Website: lowes
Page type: stored-credit-cards
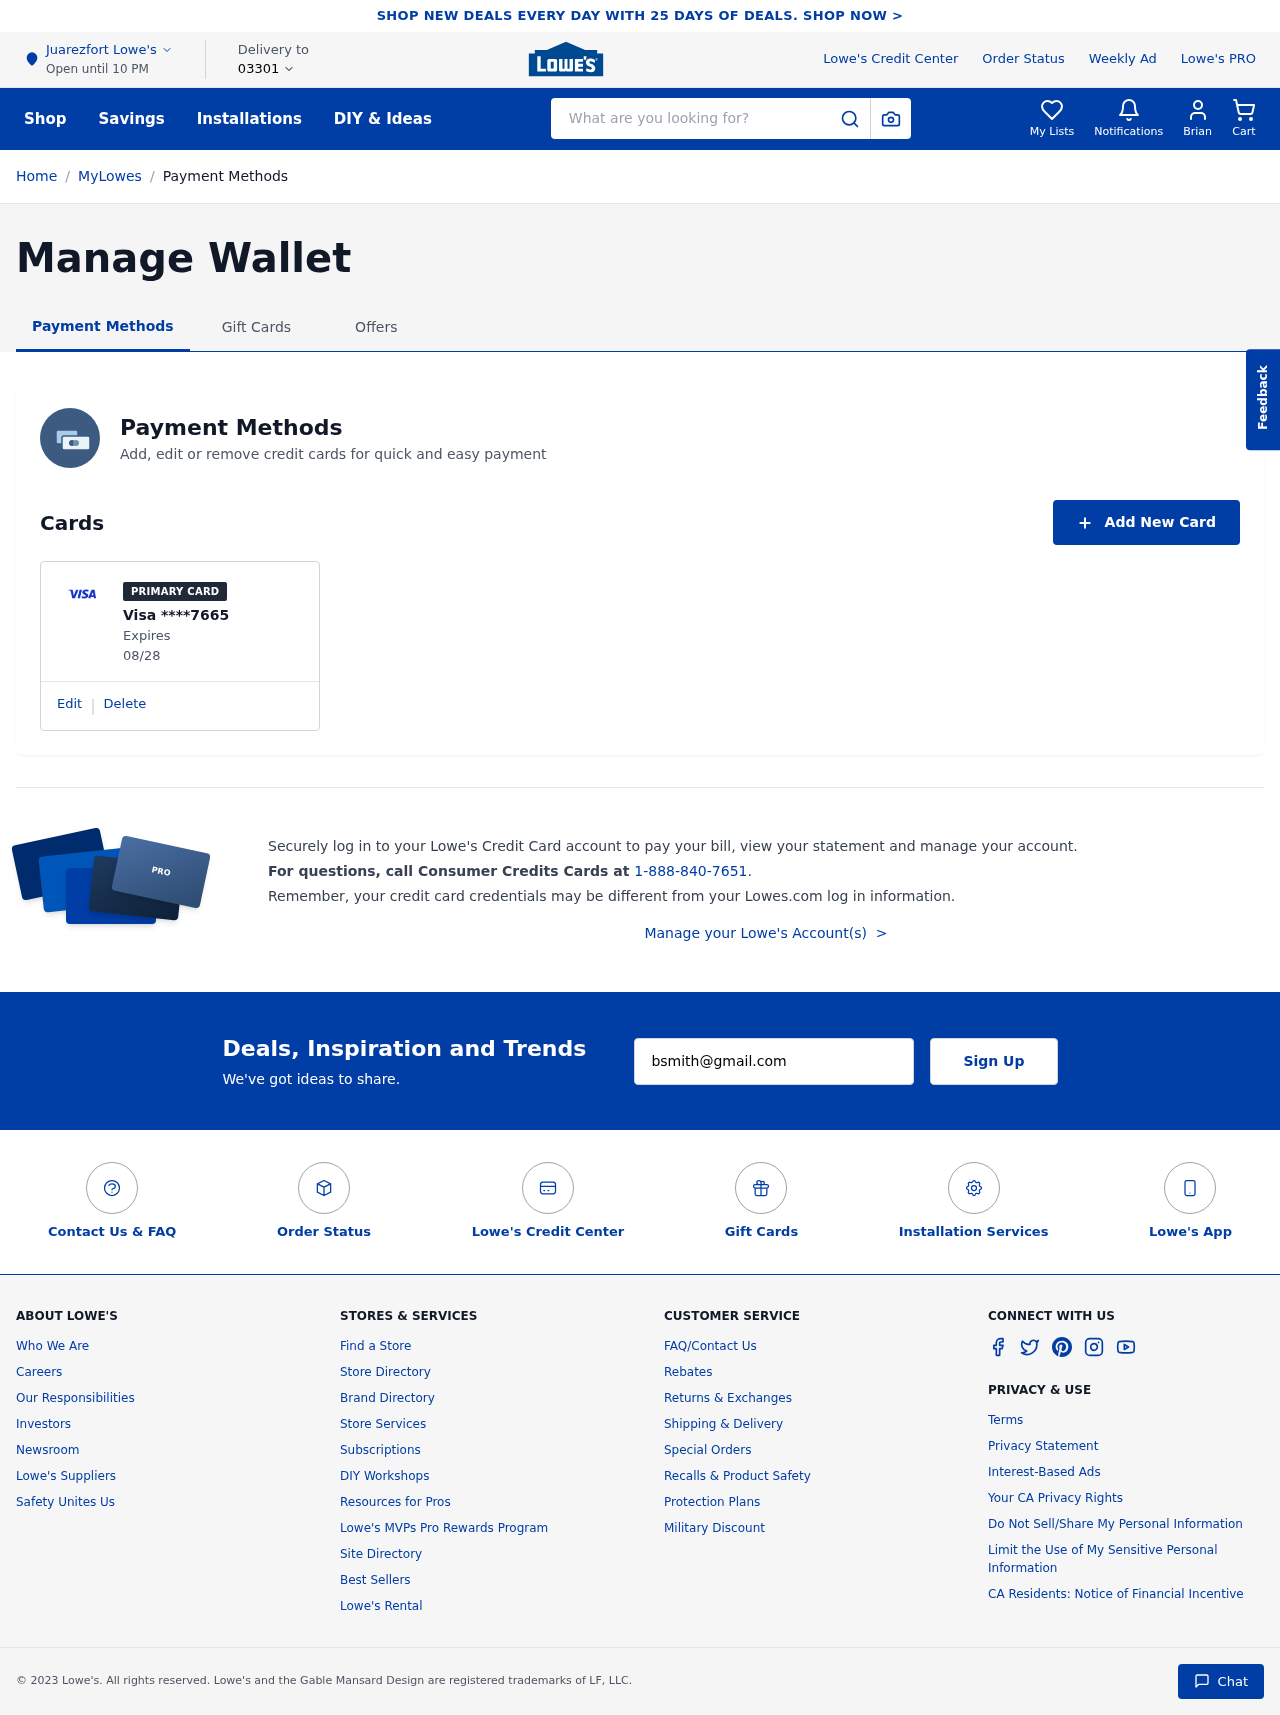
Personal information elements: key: PII_CARD_EXPIRY
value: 08/28
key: PII_CARD_LAST4
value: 7665
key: PII_CARD_TYPE
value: Visa
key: PII_CITY
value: Juarezfort
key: PII_EMAIL
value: bsmith@gmail.com
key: PII_FIRSTNAME
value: Brian
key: PII_POSTCODE
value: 03301
Search elements: key: HEADER_SEARCH
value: What are you looking for?